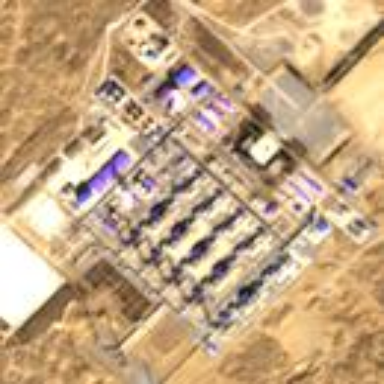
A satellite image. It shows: Industrial area dedicated to gas-related activities.